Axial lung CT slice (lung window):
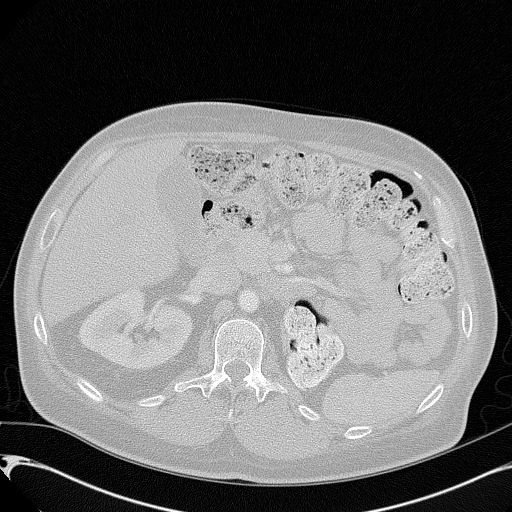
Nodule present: no